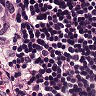
Metastatic tissue present: yes